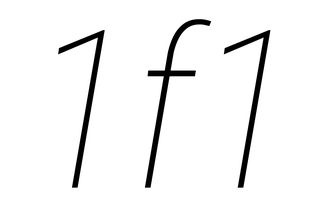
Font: Roboto-Italic_Condensed_Thin_Italic